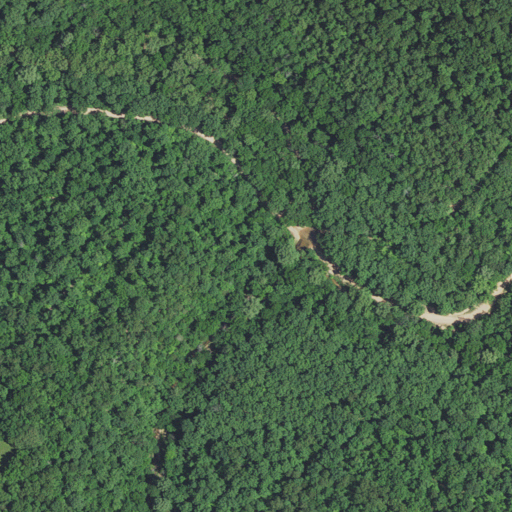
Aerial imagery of valley in Missouri named Carrol Hollow containing only deciduous forest